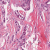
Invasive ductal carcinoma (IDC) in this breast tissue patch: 1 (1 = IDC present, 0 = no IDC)